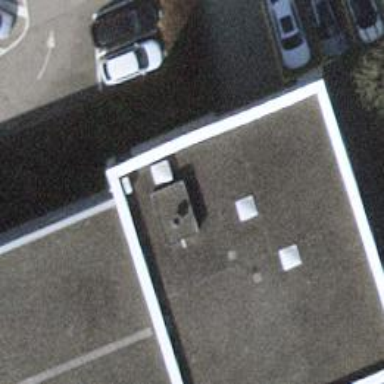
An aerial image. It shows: Surveillance object is present in the image.